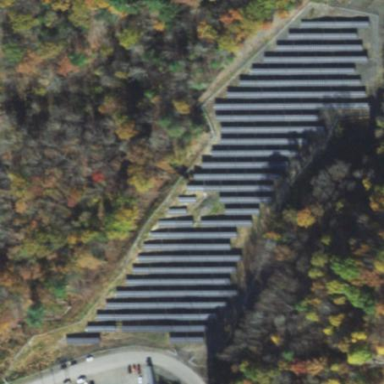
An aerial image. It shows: Solar power plant with photovoltaic technology. The plant generates electricity and is enclosed by fence.